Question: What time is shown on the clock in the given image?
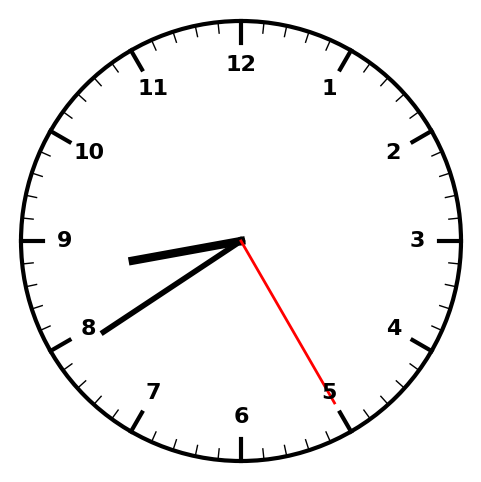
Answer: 08:39:25